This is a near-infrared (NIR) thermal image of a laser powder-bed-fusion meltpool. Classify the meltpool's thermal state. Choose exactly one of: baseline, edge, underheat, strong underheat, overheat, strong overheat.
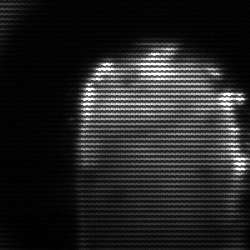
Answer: baseline